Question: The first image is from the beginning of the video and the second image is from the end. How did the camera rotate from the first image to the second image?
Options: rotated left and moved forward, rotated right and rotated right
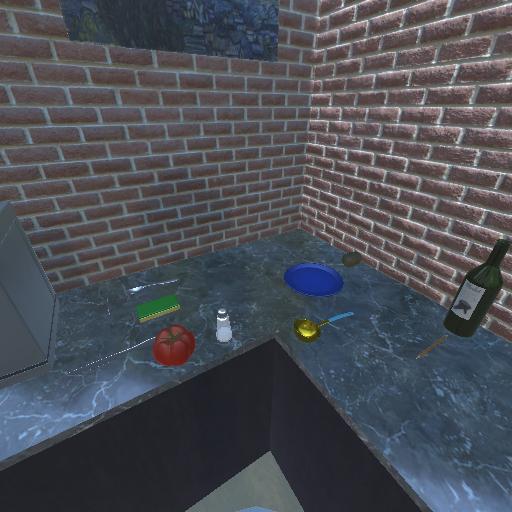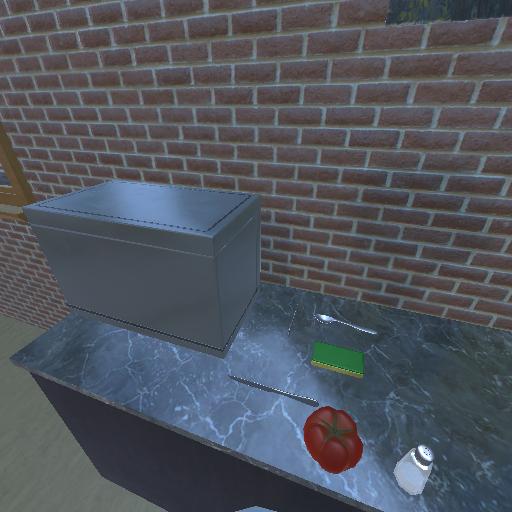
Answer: rotated left and moved forward